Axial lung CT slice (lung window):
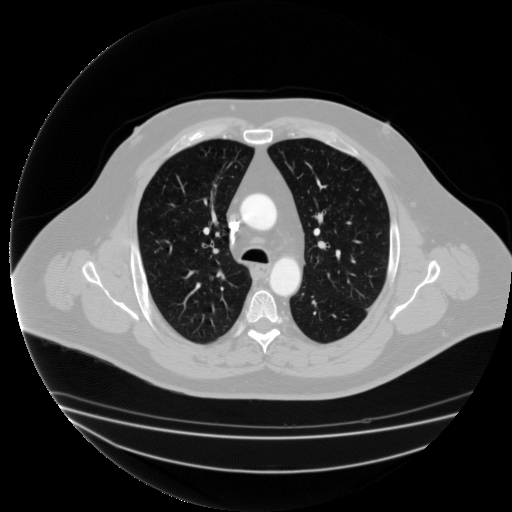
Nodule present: no